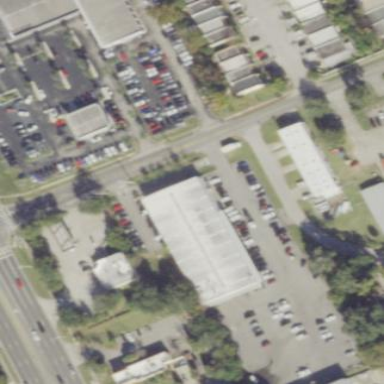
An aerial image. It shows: Commercial building.